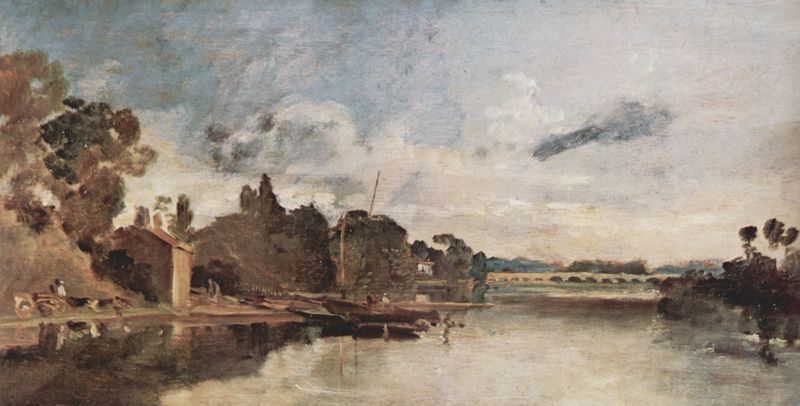
Titel: Die Themse bei den Walton Brücken
Künstler: William Turner
Standort: London
Institution: Tate Gallery
Schlagwörter: baum, blau, dunkel, gemälde, himmel, schatten, wasser, wolken, aquarell, bäume, fluss, grün, impressionismus, landschaft, menschen, see, ufer, braun, grau, hell, impressionisme, licht, schwarz, zeichnung, ölbild, dach, haus, hund, tiere, weg, malerei, helld, mensch, öl, feld, horizont, häuser, hügel, mühle, natur, spiegelung, vieh, wind, brücke, gewässer, hütte, wasserspiegelung, realismus, personen, boot, boote, kahn, karren, pferd, deutschland, schiff, segel, segelboot, mast, dorf, schornsteine, herde, kutsche, bank, hafen, kähne, wagen, ölgemälde, constable, querformat, turner, france, homme, portrait, spiegeln, panorama, village, flusslandschaft, wolkig, blanc, gehweg, maison, verwischt, regenwolken, lac, vue, sombre, reflektion, spiegelungen, gedeckte farben, aquädukt, viadukt, bateaux, pferdegespann, sitzbank, arbre, ciel, nature, paysage, peinture, fleuve, horizon, anlegestelle, eau, bleu, riviere, campagne, champ, maisons, nuage, nuages, huile, bot, arbres, impressioniste, toile, pont, mur, impressionnisme, hollande, mer, peche, william turner, arkadenbrücke, barques, buschwerke, ciel nuageux, landschaftsdarstellung, pastel, reflet, barque, rivage, bateau, personnages, champs, moulin, ponton, été, mat, reflets, pecheurs, rive, berge, abre, péniche, péniches, aqueduc, impresiioniste, canot, la maison au bord de l'eau, natre, nuqages, rivère, naots, fleve, früher turner, uage, pontnuage